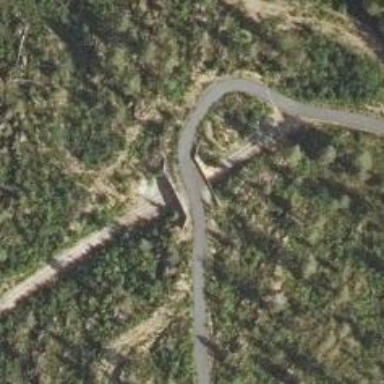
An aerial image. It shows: Roller skating path on asphalt bridge.